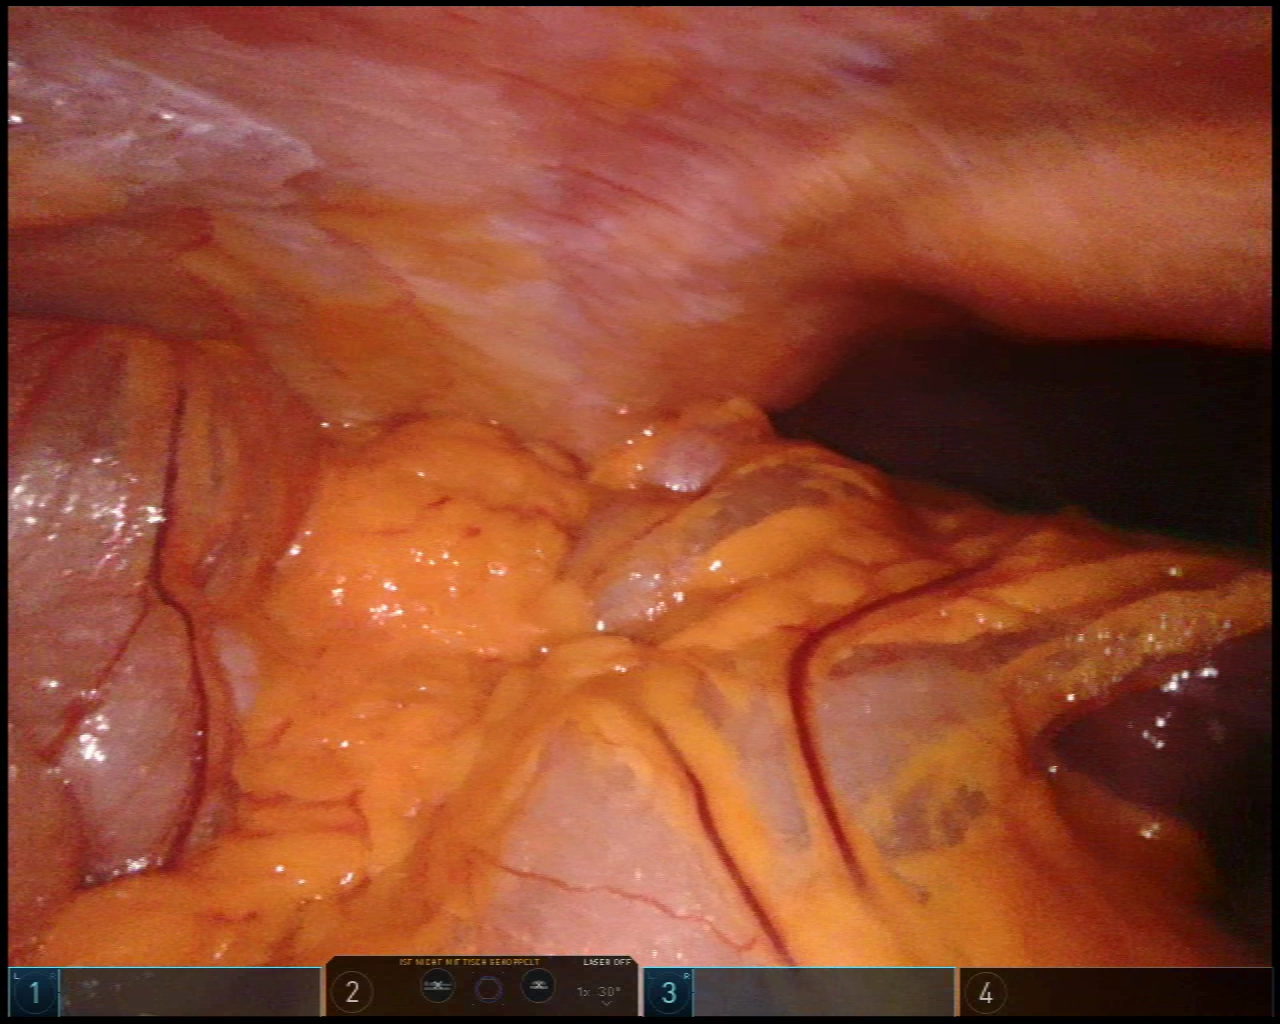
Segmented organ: liver
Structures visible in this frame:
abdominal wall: yes
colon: yes
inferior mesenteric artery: no
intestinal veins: no
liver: yes
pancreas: no
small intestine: no
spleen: no
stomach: no
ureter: no
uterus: no
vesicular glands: no